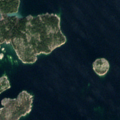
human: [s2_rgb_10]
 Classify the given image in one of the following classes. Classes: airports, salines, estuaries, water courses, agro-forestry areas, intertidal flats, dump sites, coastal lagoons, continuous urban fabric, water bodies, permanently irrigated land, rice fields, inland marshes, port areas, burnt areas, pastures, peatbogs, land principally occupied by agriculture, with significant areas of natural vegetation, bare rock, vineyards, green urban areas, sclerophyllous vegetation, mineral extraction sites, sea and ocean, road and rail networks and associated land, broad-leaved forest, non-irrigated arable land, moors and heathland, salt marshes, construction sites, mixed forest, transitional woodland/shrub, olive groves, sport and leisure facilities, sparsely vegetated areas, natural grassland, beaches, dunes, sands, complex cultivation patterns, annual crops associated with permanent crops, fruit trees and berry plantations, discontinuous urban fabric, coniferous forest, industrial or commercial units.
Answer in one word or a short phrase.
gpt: coniferous forest, sea and ocean